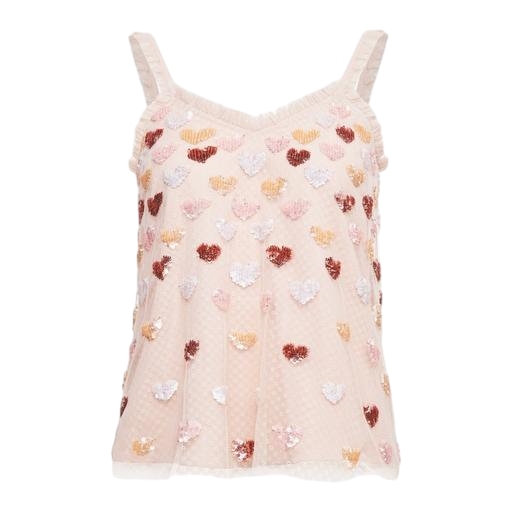
multicolor romy top heart print, pink shine embroidery lace tank, pink nordstrom caroline issa top, white background